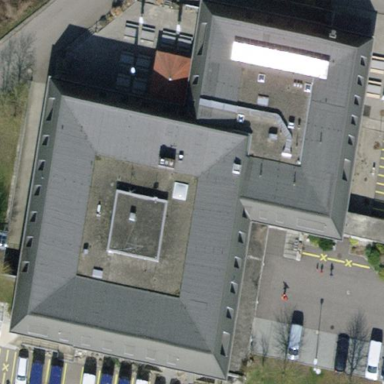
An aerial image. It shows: School building with unique quadruple saltbox roof shape.